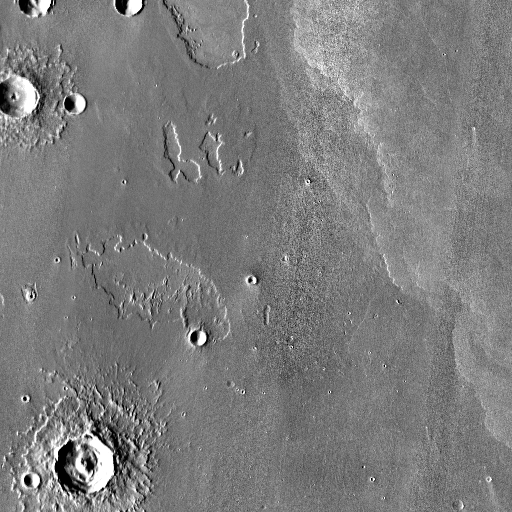
Crater classes present: Background, Other, Layered